Question: added additional information regarding what I've tried so far.
I'm building an app that shows the gists of members of an organization, inspired by <URL>.
I would like to allow users to click on the picture/name of a user from that organization to display only the gists by that person. See a screenshot below.

I have a single view driving this page (source code below) that iterates over a 'gists' object to display the rectangular images and a 'users' object to display the user avatars and names. Backbone will send an jquery event object through to the associated method for handling that event, from which I can get the id of the element ('e.currentTarget.id'). Is there a more elegant way to keep track of which image corresponds to which user, without passing around the id of the element?
Here is the source for the view:
'''
define ['backbone','app/collections/gists','text!templates/gists.html'], (Backbone, GistCollection, GistsTemplate) ->
class GistsView extends Backbone.View
el: ".content"
events: {}
template: _.template(GistsTemplate)
initialize: (models, options)->
@listenTo(@collection, 'sync', @render)
render: ->
myHtml = @template {gists: @collection.toJSON(), org: @collection.org || "", users: @collection.users}
@$el.html myHtml
return this
'''
with the underscore template
'''
<div class="row">
<h2><%= org%>'s gists</h2>
</div>
<div class="row col-lg-9">
<% _.each(gists, function(gist) { %>
<div class="col-lg-3 col-sm-4 col-xs-6">
<a href="#/<%=gist.id%>" class="gist thumbnail"
<% if (gist.files.hasOwnProperty("thumbnail.png")){ %>
style="background-image: url(<%= gist.files["thumbnail.png"].raw_url %>"
<% } %>
>
<span class="description"><%=gist.description%></span>
</a>
</div>
<% }); %>
</div>
<div class="row col-lg-3">
<% _.each(users, function(user) { %>
<div class="row user" id="<%=user.login%>">
<div class="col-lg-4">
<img class= "img-responsive img-circle" src="<%= user.avatar_url %>" />
</div>
<div class="col-lg-8">
<%= user.login %>
</div>
</div>
<% }); %>
</div>
'''
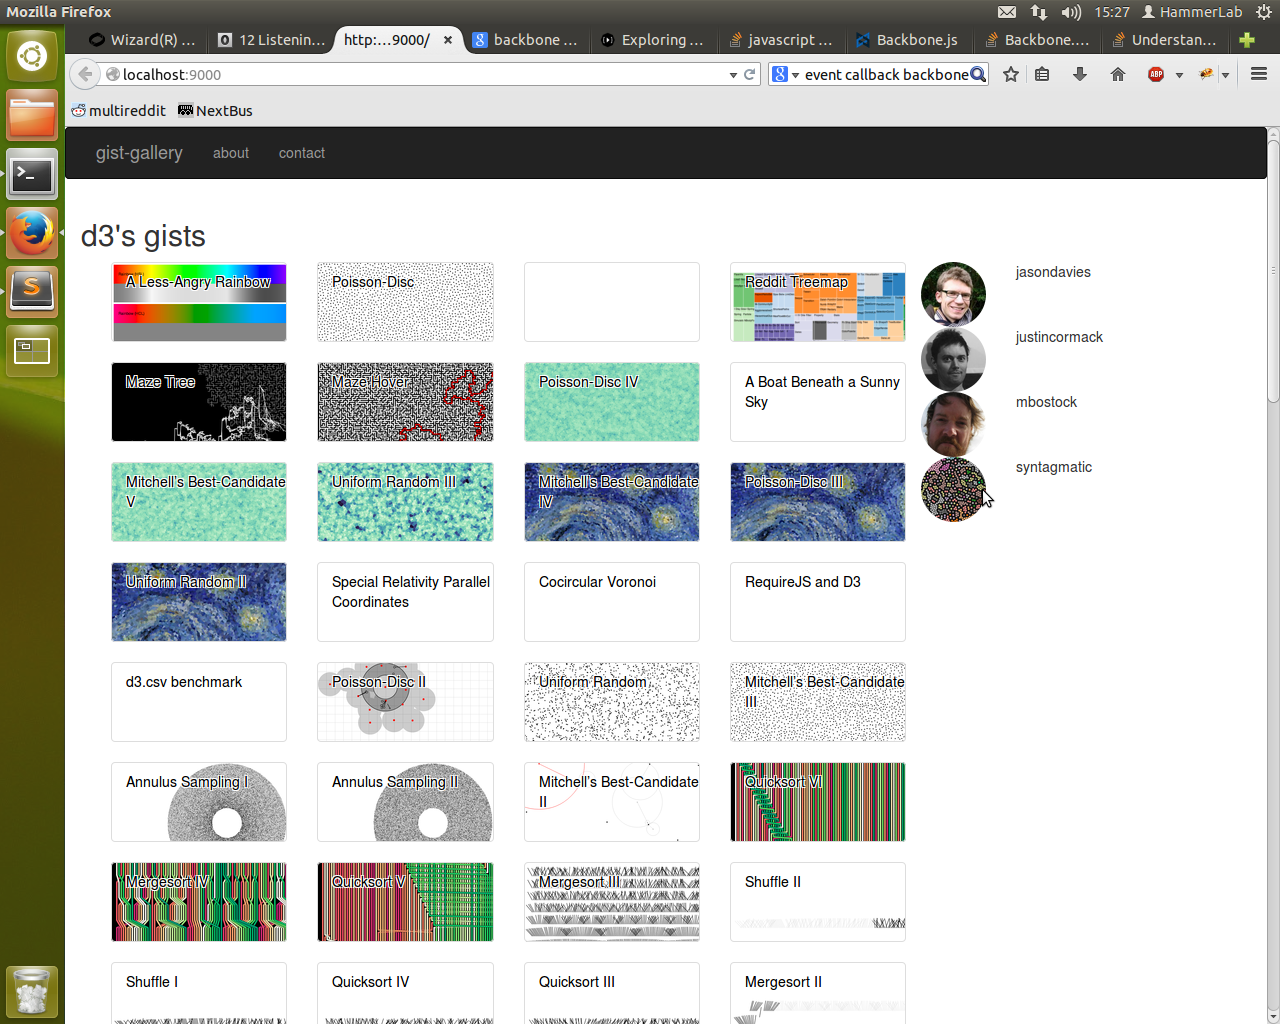
Answer: You'll need to add a button inside your html code and create an attribute that can be a kinda 'data' tag from html. Then add an id to identify that button to some user.
'''
<button data-Userid=""<%=user.userID %> >See Gist</button>
'''
Then inside your view, create the following event.
'''
events:->
"click button":"ShowGistInfomation"
showGistInformation:(element)->
@userId = element.target.attributes('data-Userid')
//Get This user from collection and render what you need.
'''
Now that you know from wich user display the info, you can search for the @userId inside the collection and render the content.
Hope it helps.